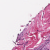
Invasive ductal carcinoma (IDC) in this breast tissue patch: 0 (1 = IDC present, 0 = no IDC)